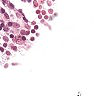
Metastatic tissue present: no